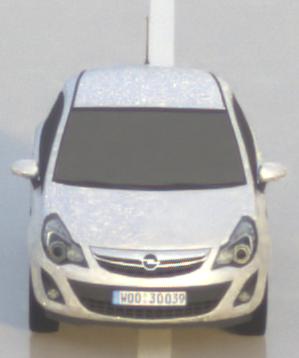
Make: Opel
Model: Corsa 1.2
Detailed model: Corsa (D)
Model produced from: 2011/01
Model produced until: 2014/08
Doors: 3
Color: white
Road condition: wet road
Daytime: sunrise or sunset
Contrast: low contrast